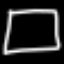
Label: square